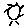
Label: sun